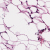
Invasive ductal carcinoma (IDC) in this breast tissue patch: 0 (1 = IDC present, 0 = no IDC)